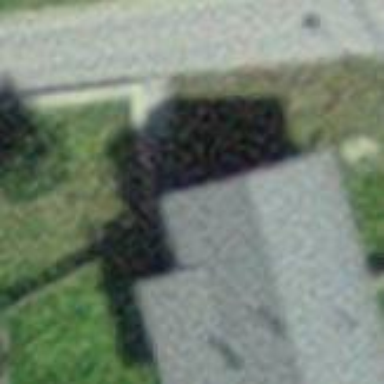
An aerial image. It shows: Gabled roof on residential building.